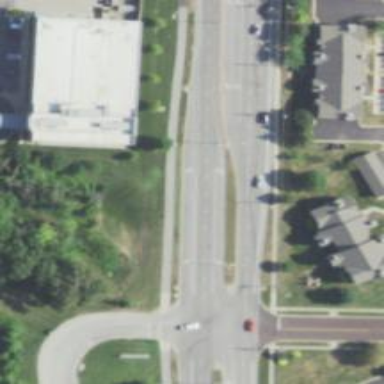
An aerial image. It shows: Road with dash markings.